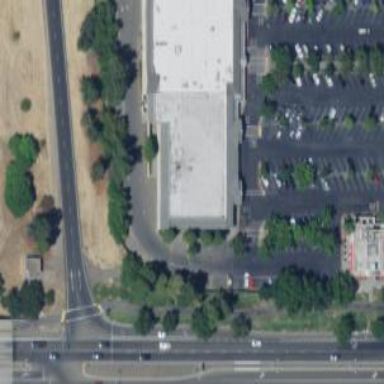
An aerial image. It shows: Commercial building.